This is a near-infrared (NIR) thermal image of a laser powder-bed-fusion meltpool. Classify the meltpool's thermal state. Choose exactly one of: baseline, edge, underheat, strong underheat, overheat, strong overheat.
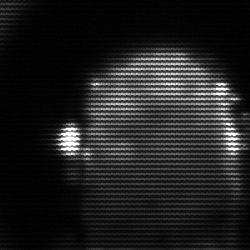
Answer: baseline